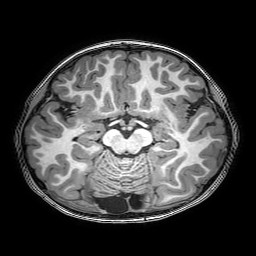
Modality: T1w
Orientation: coronal
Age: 7
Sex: male
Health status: healthy